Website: crate-barrel
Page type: billing-address
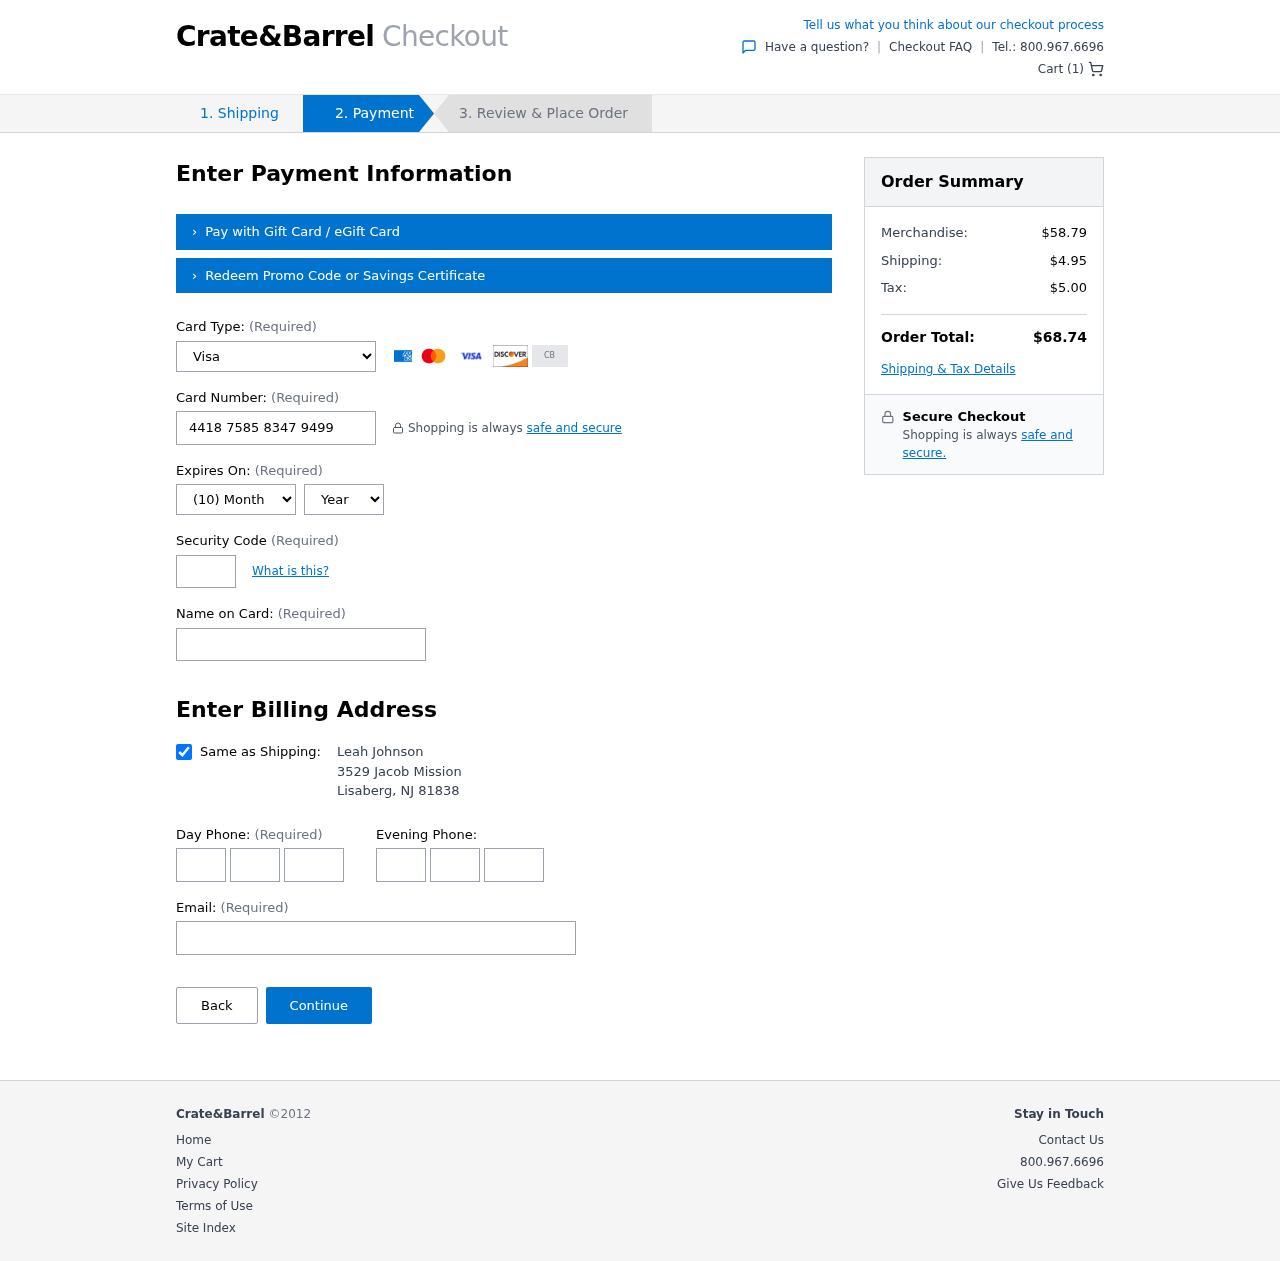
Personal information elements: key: PII_CARD_CVV
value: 232
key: PII_CARD_EXPIRY_MONTH
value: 10
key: PII_CARD_EXPIRY_YEAR
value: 28
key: PII_CARD_NUMBER
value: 4418 7585 8347 9499
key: PII_CARD_TYPE
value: Visa
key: PII_CITY
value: Lisaberg
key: PII_EMAIL
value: leah.johnson@yahoo.com
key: PII_FULLNAME
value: Leah Johnson
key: PII_PHONE_AREA
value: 518
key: PII_PHONE_PREFIX
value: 513
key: PII_PHONE_SUFFIX
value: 6649
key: PII_POSTCODE
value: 81838
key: PII_STATE_ABBR
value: NJ
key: PII_STREET
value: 3529 Jacob Mission
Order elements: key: ORDER_NUM_ITEMS
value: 1
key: ORDER_SUBTOTAL
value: $58.79
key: ORDER_SHIPPING_COST
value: $4.95
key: ORDER_TAX
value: $5.00
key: ORDER_TOTAL
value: $68.74